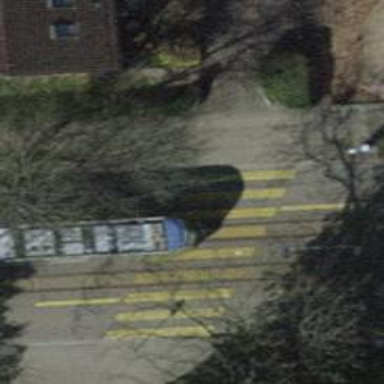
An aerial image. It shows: Tram crossing on the railway.